Question: Pseudo Code ->
'''
idealMarks is an integer with value 80
marksGained is an integer with value 50
Check if marksGained is greater than or equal to idealMarks
If marksGained is less than idealMarks print "Try Again"
Change marksGained equal to 80
If marksGained is greater than or equal to idealMarks print "You have scored well!"
'''
C Code ->
'''
#include <stdio.h>
int main()
{
int idealMarks; int marksGained;
for (idealMarks = 80; marksGained = 50; marksGained == idealMarks)
{
printf("You have scored well!");
marksGained = 80;
}
printf("Try Again");
}
'''
When I execute this code it keeps on repeating a print statement.
I use the following website to execute my code - <URL>

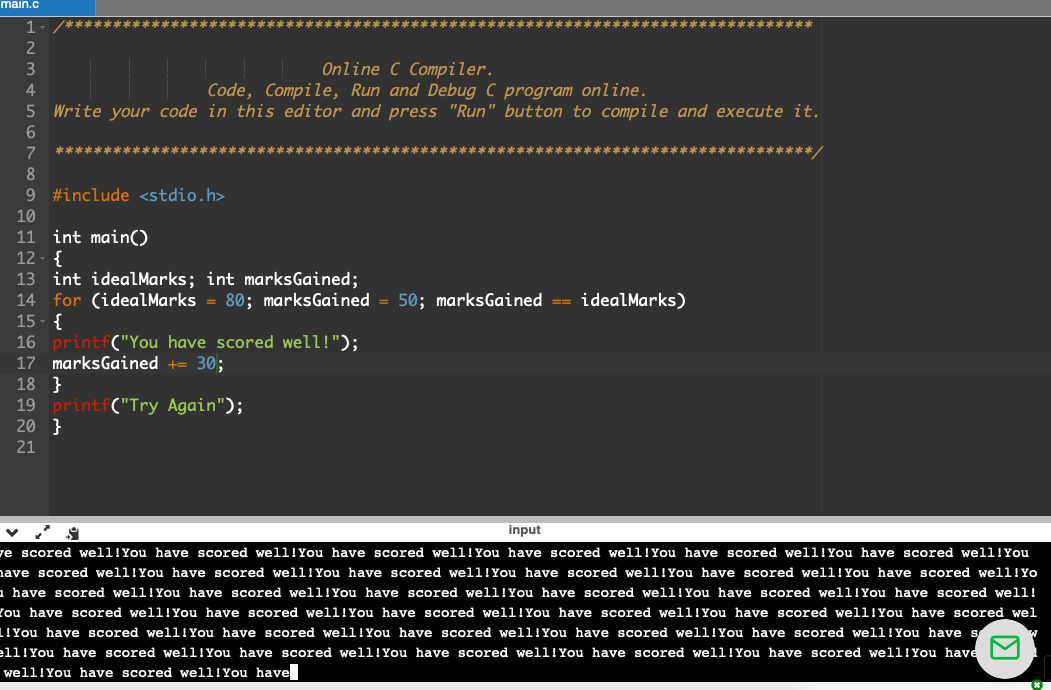
Answer: This line is an endless loop:
'''
for (idealMarks = 80; marksGained = 50; marksGained == idealMarks)
'''
'marksGained = 50' is always true.
'''
int idealMarks = 80;
for( int marksGained = 50; marksGained < idealMarks;)
'''
Is what you want
: Also your print statements are switched, try should be inside the loop.
See <URL>